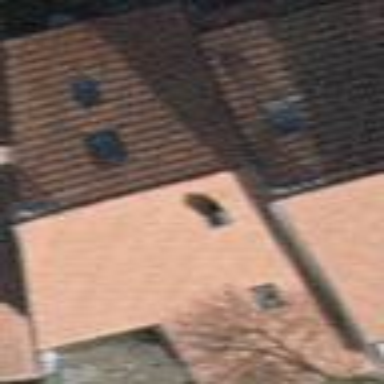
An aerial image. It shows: Simple house.